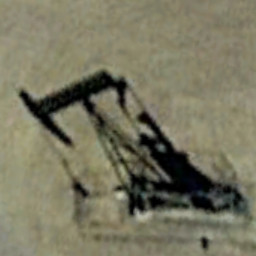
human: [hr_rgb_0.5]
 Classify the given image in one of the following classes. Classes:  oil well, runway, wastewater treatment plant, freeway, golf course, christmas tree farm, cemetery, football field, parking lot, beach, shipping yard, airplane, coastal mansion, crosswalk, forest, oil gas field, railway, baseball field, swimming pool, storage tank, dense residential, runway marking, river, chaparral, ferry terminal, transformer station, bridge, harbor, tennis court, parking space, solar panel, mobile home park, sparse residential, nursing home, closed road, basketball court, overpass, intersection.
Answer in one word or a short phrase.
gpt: oil well